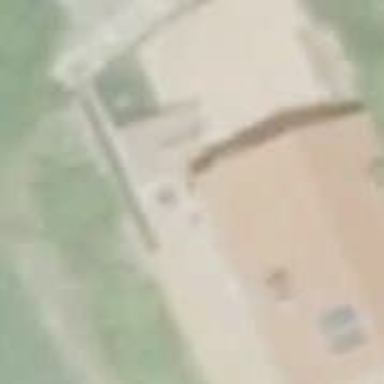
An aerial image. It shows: Simple and straightforward house.